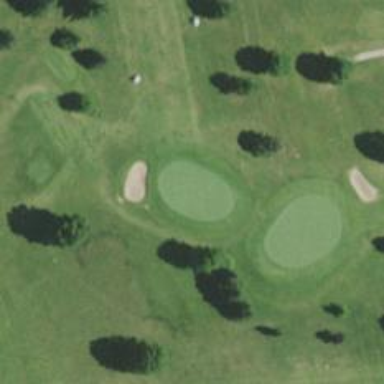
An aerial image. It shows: Golf hole.